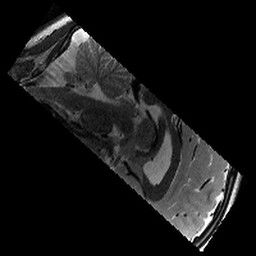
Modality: T2w
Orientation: sagittal
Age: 11
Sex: male
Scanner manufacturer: siemens
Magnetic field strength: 3 T
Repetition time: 9.23 s
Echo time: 0.067 s